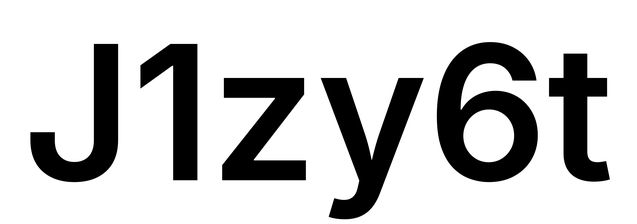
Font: Inter_SemiBold